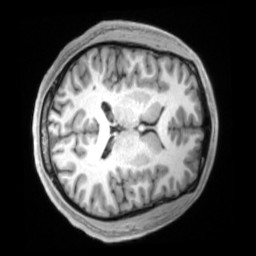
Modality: T1w
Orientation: axial
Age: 30
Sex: male
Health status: ill
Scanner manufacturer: siemens
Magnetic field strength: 3 T
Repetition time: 2.2 s
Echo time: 0.00157 s